Aerial crown-view tile of a tropical tree (Barro Colorado Island, Panama), acquired 20250124:
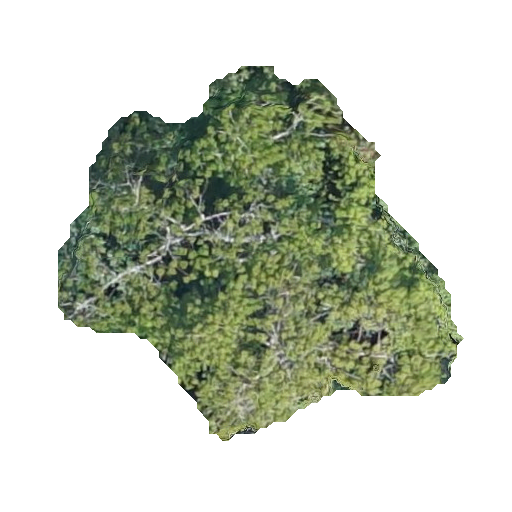
Species: Ceiba pentandra
GBIF accepted scientific name: Ceiba pentandra
Crown area: 142.16 m²